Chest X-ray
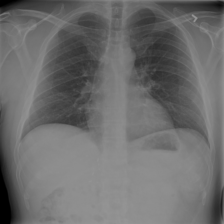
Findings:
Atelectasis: negative
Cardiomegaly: negative
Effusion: negative
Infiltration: negative
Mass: negative
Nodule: negative
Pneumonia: negative
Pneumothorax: negative
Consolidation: negative
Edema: negative
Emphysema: negative
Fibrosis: negative
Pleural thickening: negative
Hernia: negative